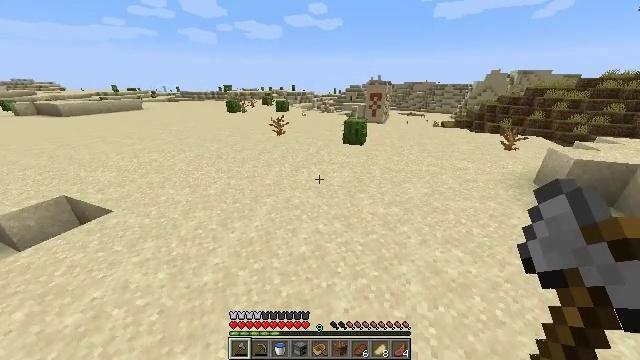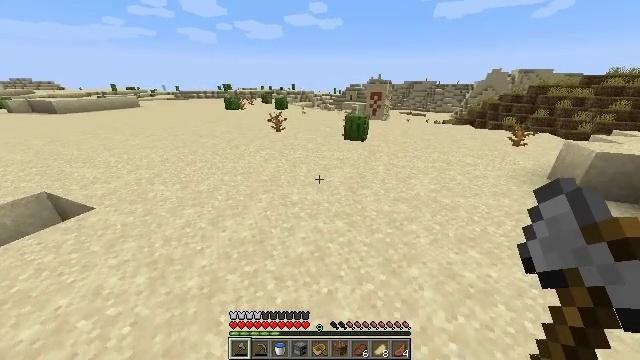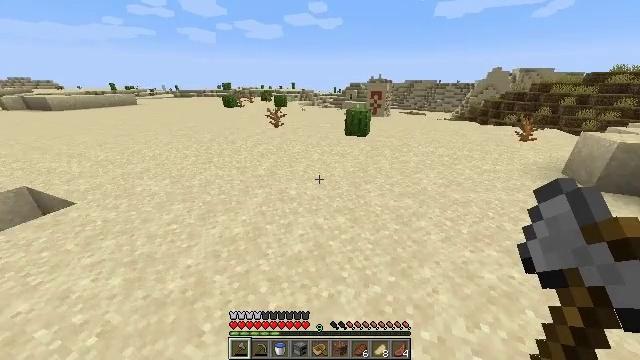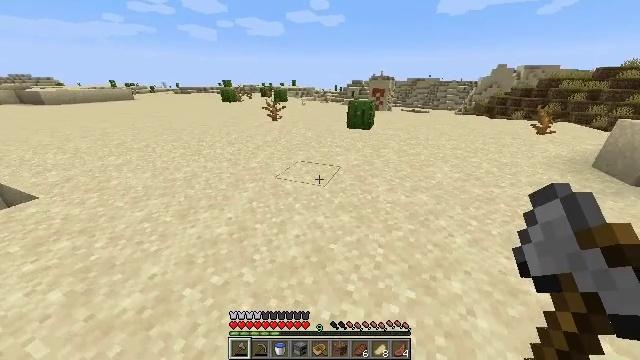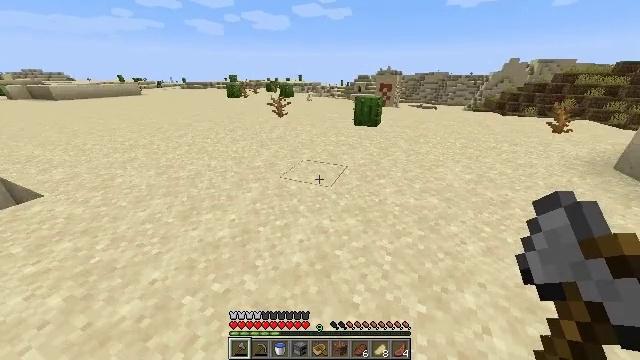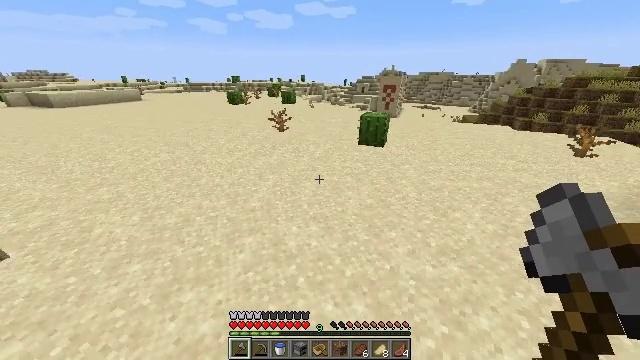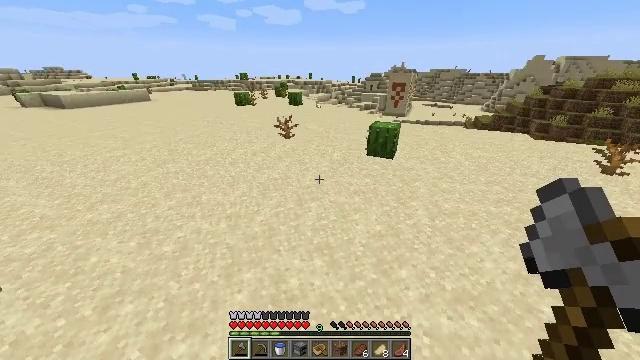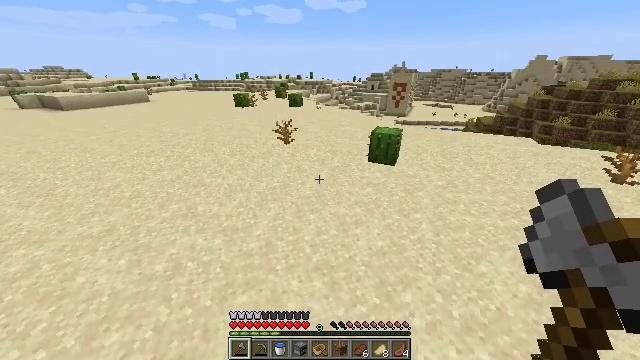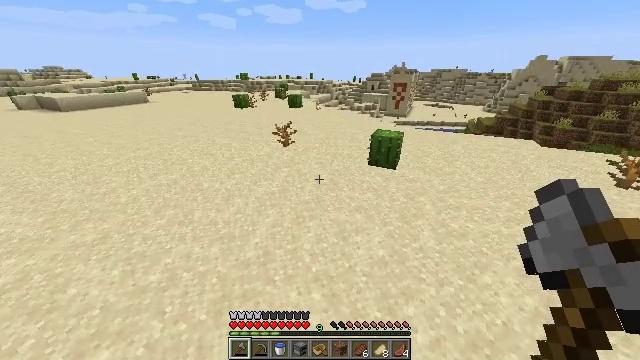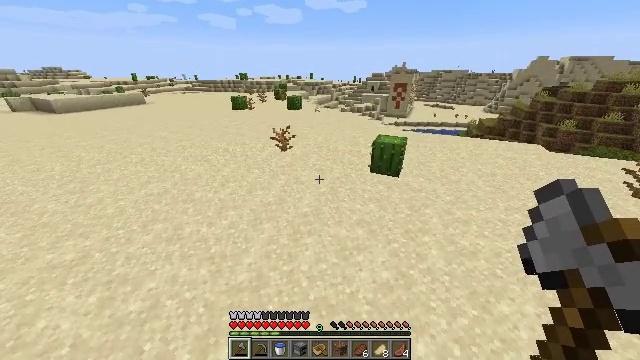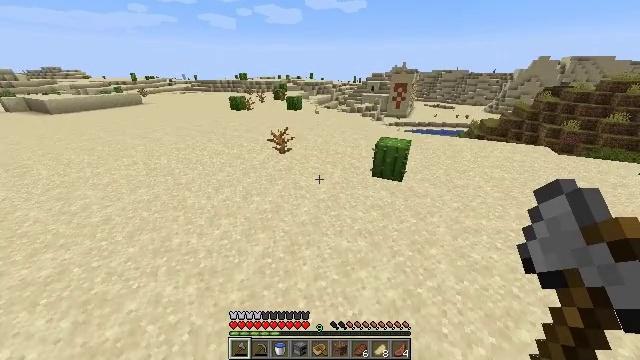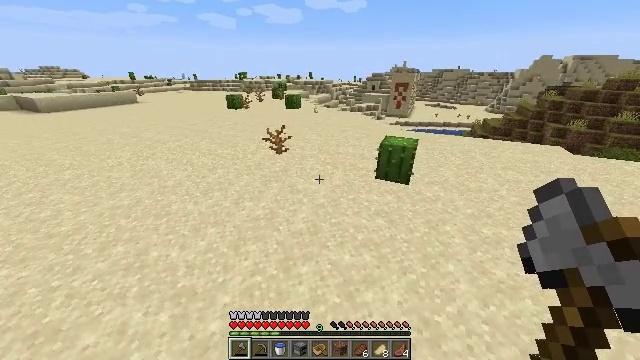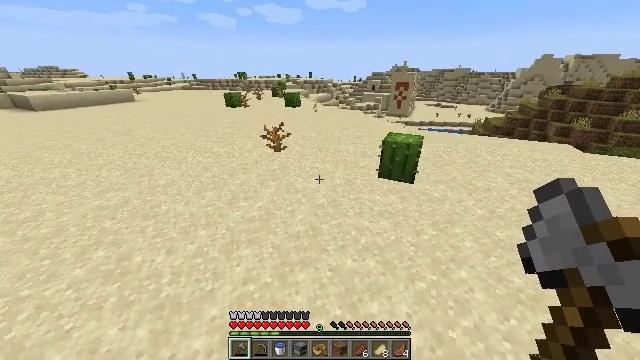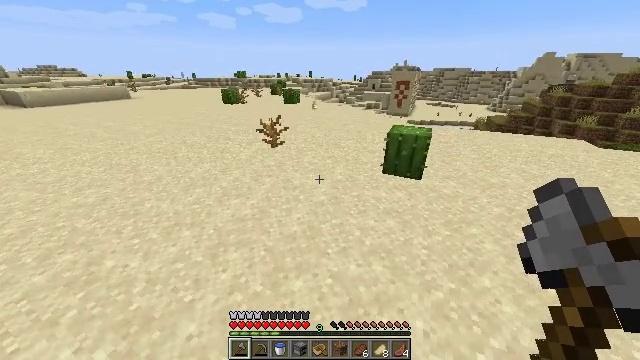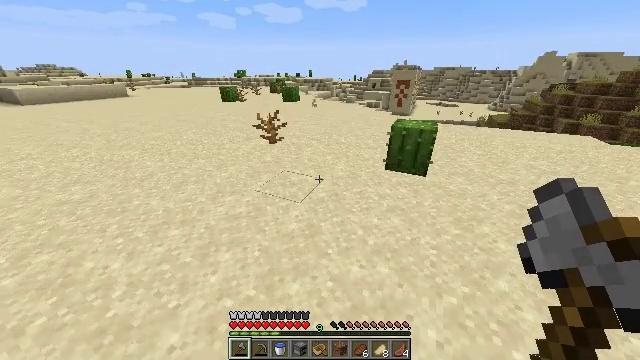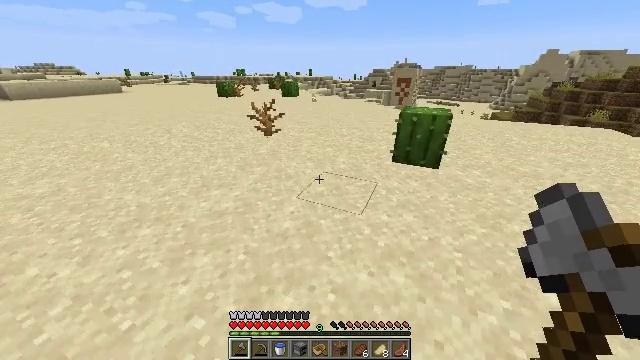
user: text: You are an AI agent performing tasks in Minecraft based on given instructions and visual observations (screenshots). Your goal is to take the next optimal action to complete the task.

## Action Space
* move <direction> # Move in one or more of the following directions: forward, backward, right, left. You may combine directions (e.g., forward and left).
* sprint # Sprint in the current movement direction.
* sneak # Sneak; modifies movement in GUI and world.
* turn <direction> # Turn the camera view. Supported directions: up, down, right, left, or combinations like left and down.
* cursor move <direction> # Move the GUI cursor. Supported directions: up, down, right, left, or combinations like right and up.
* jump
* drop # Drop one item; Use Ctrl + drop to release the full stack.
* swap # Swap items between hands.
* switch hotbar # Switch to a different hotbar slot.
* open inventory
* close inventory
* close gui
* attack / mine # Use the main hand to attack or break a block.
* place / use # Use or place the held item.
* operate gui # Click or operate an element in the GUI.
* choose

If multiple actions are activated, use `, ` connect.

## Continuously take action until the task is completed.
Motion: motion action
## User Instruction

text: Gather blue terracotta by attacking it.
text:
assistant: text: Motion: move forward, sprint, jump
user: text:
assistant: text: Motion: move forward, sprint, jump
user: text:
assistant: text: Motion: move forward, sprint, jump
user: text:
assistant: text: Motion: move forward, sprint, turn left and down, jump
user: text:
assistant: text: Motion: move forward, sprint, jump
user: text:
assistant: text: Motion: move forward, sprint, turn left, jump
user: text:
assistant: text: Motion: move forward, jump
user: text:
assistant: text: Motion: move forward, jump
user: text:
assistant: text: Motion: move forward, jump
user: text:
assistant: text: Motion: move forward
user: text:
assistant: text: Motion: move forward
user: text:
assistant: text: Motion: move forward
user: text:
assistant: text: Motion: move forward
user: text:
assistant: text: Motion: move forward
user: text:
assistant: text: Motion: move forward
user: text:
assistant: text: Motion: move forward
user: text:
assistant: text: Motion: move forward and move left
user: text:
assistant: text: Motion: move forward and move left
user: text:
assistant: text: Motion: move forward and move left
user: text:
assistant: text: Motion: move forward and move left
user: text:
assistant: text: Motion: move forward and move left
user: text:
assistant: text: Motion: move forward and move left
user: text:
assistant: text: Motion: move forward
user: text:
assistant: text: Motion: move forward
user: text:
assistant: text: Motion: move forward
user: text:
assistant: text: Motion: move forward
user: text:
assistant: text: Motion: move forward
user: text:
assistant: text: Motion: move forward
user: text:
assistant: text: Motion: move forward
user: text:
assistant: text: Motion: move forward